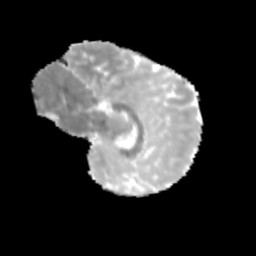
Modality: MD
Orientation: sagittal
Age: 11
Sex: female
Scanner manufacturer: siemens
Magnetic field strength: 3 T
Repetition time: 3.8 s
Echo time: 0.07 s